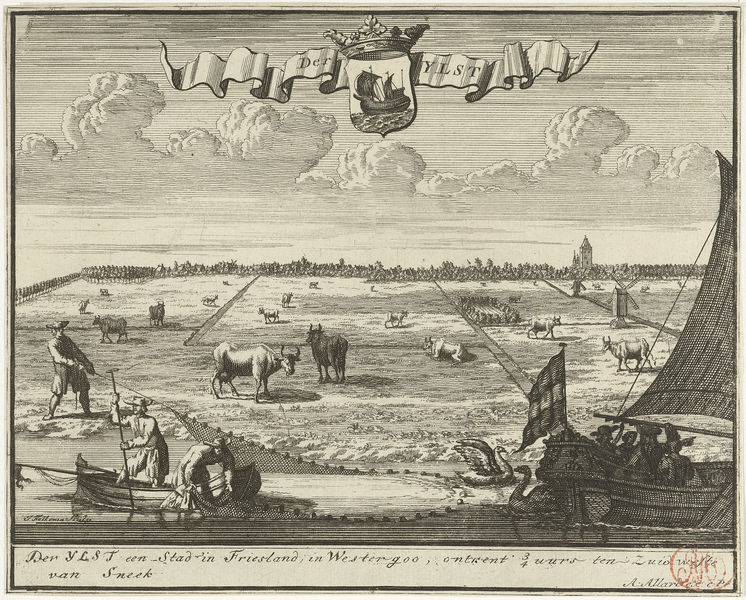
Titel: Gezicht op IJlst
Künstler: Jacob Folkema
Standort: Amsterdam
Institution: Rijksmuseum
Schlagwörter: crown, men, old, painting, picture, print, cloud, clouds, man, sky, boat, field, sea, ship, shore, water, tower, trees, scroll, river, drawing, animals, bird, etching, illustration, french, photo, boats, cloudy, sail, flag, meadow, rural, flags, renaissance, inscription, english, animal, cattle, cow, cows, farm, farmer, horse, fish, bull, horns, sheep, stamp, fishing, windmill, work, sepia, farming, labor, mule, emblem, canal, oar, plough, net, web, ox, fisher, swan, bulls, paddle, information, fisherman, cumulus, boundary, cattles, buffalo, galleon, swans, fishernet, plot, ethcinh, coumulus, fishnet, jorns, wan, ploughing